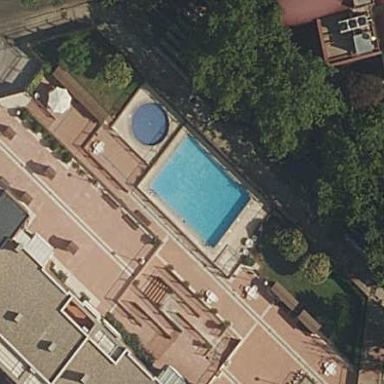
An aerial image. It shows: Swimming pool located in leisure land.